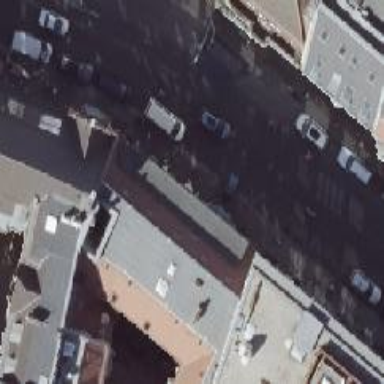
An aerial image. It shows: Parallel parking lane.